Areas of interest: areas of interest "Industrial Park"
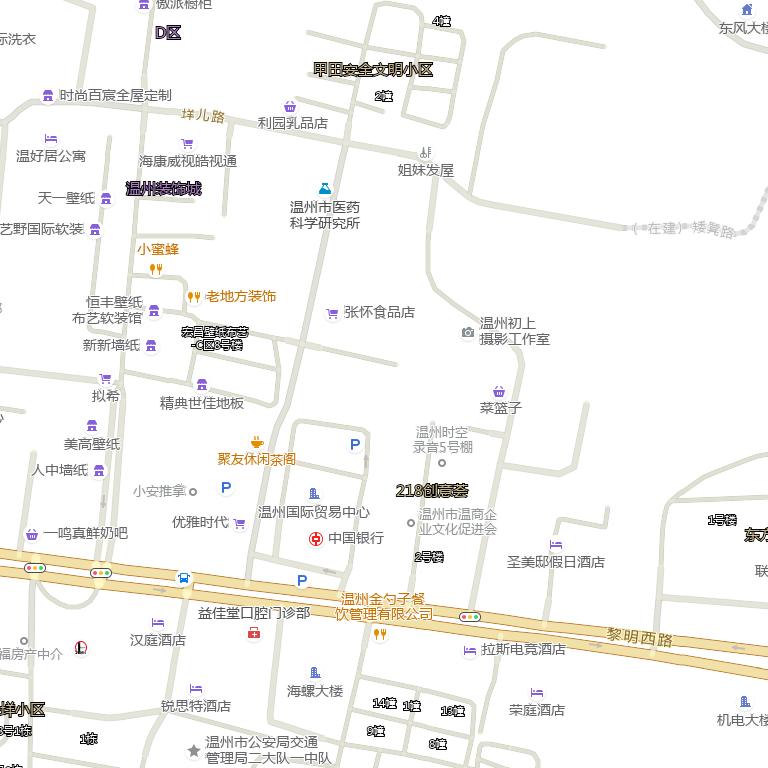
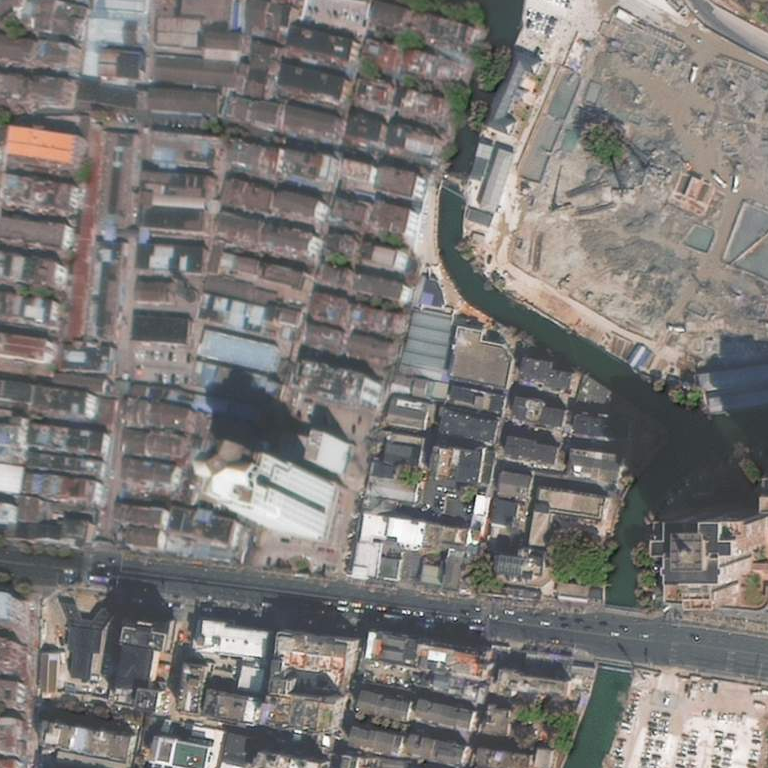